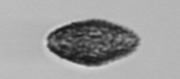
Label: Pseudochattonella_farcimen